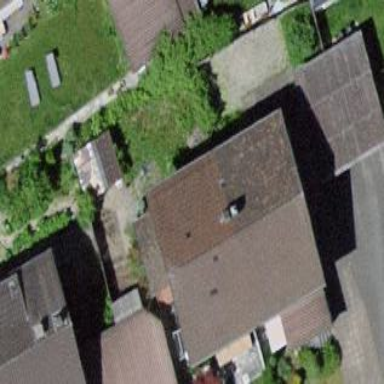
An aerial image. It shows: Terrace building with gabled roof covered in roof tiles.